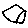
Label: hexagon